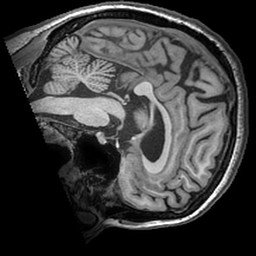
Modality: T1w
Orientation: sagittal
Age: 42
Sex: female
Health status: ill
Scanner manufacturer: ge
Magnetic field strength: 3 T
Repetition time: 0.008164 s
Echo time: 0.003184 s